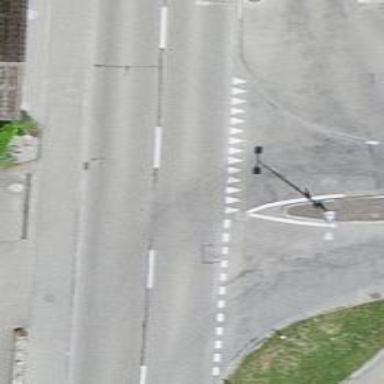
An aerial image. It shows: Road with "give way" sign.